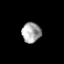
Tissue: prostate
Cell type: T cells
Senescence score: 0.7072
Nuclear area (px): 380
Mean DAPI intensity: 165.379